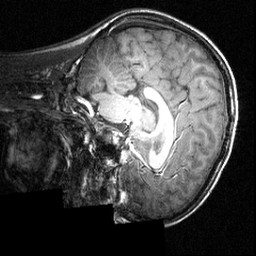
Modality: T1w
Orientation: sagittal
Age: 12
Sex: male
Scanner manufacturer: siemens
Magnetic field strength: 3.951 T
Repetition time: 1.5 s
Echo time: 0.00335 s